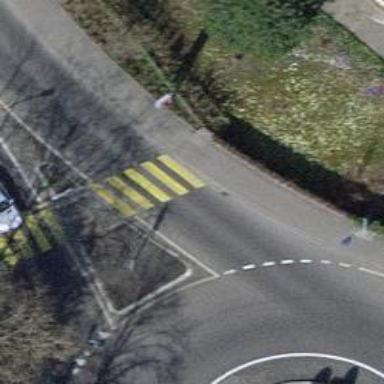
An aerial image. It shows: Kerb barrier.